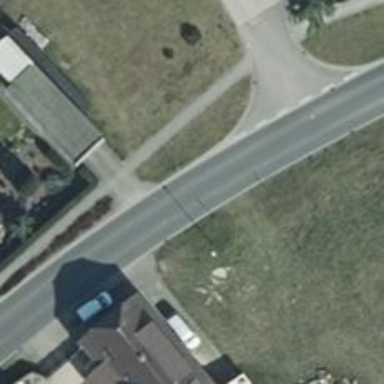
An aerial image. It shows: Secondary road with asphalt surface. There is sidewalk on the left side.